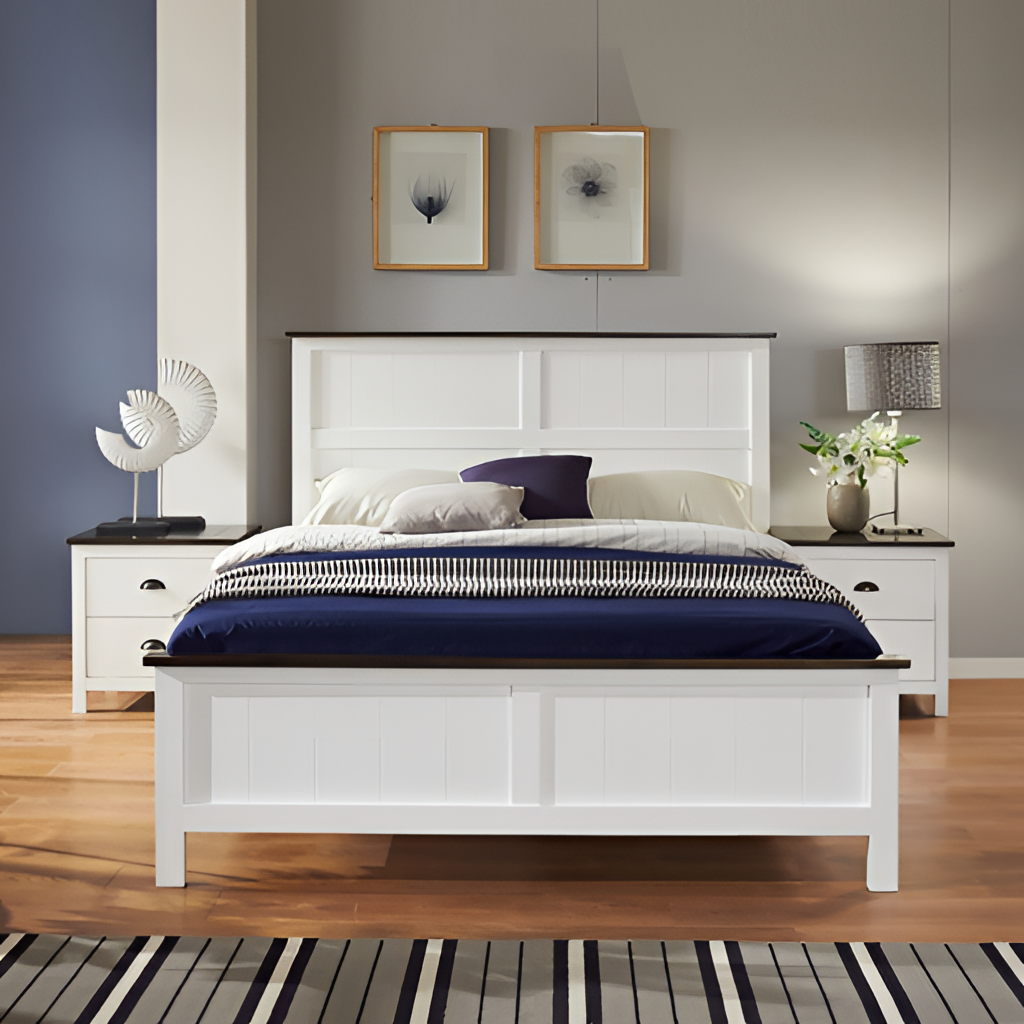
wood bed, bedroom, brown wood flooring, with plank pattern, paint wallpaper, with solid pattern, contemporary